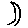
Label: moon